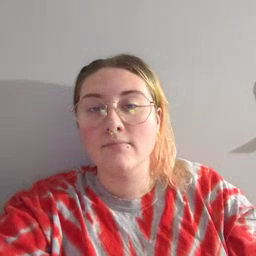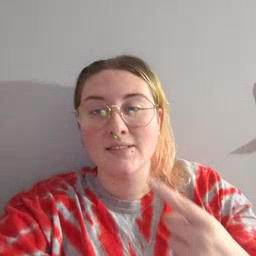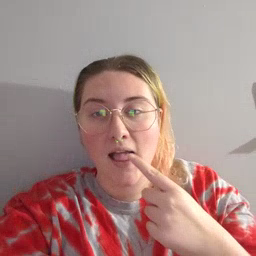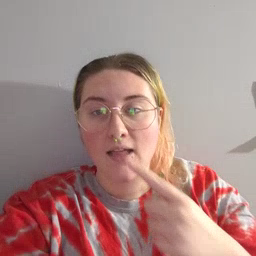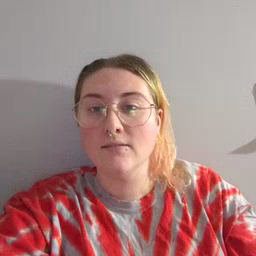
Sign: tongue